Question: I am in the process of transferring data from one database to another. They are different dbs (mssql to mysql) so I cant do direct queries and am using PHP as an intermediary. Consider the following code. For some reason, each time it goes through the while loop it takes twice as much time as the time before.
'''
$continue = true;
$limit = 20000;
while($continue){
$i = 0;
$imp->endTimer();
$imp->startTimer("Fetching Apps");
$qry = "THIS IS A BASIC SELECT QUERY";
$data = $imp->src->dbQuery($qry, array(), PDO::FETCH_ASSOC);
$inserts = array();
$continue = (count($data) == $limit);
$imp->endTimer();
$imp->startTimer("Processing Apps " . memory_get_usage() );
if($data == false){
$continue = false;
}
else{
foreach($data AS $row){
// THERE IS SOME EXTREMELY BASIC IF STATEMENTS HERE
$inserts[] = array(
"paymentID"=>$paymentID,
"ticketID"=>$ticketID,
"applicationLink"=>$row{'ApplicationID'},
"paymentLink"=>(int)($paymentLink),
"ticketLink"=>(int)($ticketLink),
"dateApplied"=>$row{'AddDate'},
"appliedBy"=>$adderID,
"appliedAmount"=>$amount,
"officeID"=>$imp->officeID,
"customerID"=>-1,
"taxCollected"=>0
);
$i++;
$minID = $row{'ApplicationID'};
}
}
$imp->endTimer();
$imp->startTimer("Inserting $i Apps");
if(count($inserts) > 0){
$imp->dest->dbBulkInsert("appliedPayments", $inserts);
}
unset($data);
unset($inserts);
echo "Inserted $i Apps<BR>";
}
'''
It doesn't matter what I set the limit to, the processing portion takes twice as long each time. I am logging each portion of the loop and selecting the data from the old database and inserting it into the new one take no time at all. The "processing portion" is doubling every time. Why? Here are the logs, if you do some quick math on the timestamps, each step labeled "Processing Apps" takes twice as long as the one before... (I stopped it a little early on this one, but it was taking a significantly longer time on the final iteration)

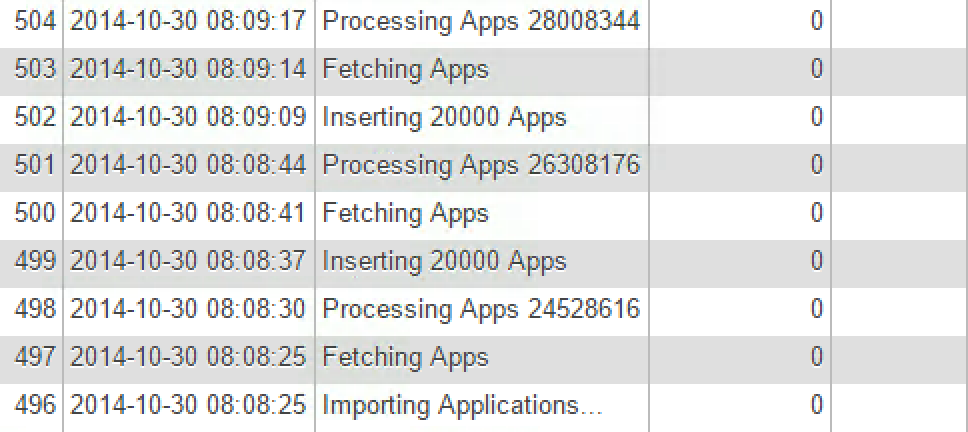
Answer: Well - so I don't know why this works, but if I move everything inside the while loop into a separate function, it DRAMATICALLY increases performance. Im guessing its a garbage collection / memory management issue and that having a function call end helps the Garbage collector know it can release the memory. Now when I log the memory usage, the memory usage stays constant between calls instead of growing... Dirty php...